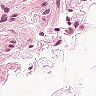
Metastatic tissue present: no